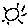
Label: sun